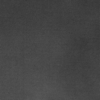
Label: dusty